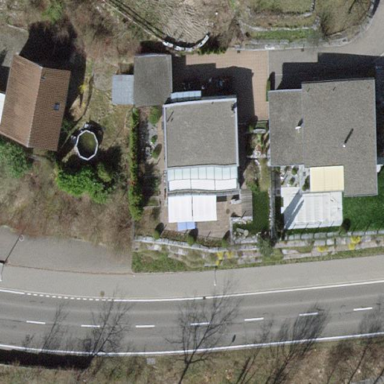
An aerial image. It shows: Detached building.